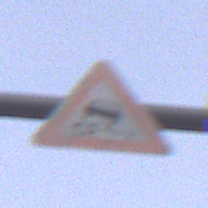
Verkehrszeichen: SchleuderOderRutschgefahr
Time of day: MorningAfternoon
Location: Outdoor (Urban)
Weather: PartlyCloudy
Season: NotSpecified
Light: Natural